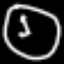
Label: clock